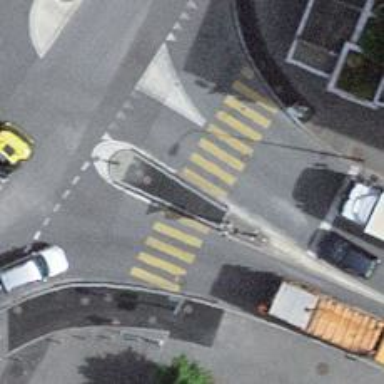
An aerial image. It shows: Zebra crossing with traffic signals and pedestrian island.